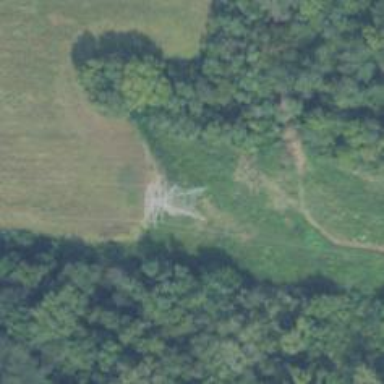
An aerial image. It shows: Lattice structure tower used for power distribution.